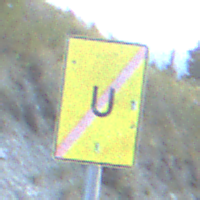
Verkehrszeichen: EndeUmleitung
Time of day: SunriseSunset
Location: Outdoor (RoadRail)
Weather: Clear
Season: NotSpecified
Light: Natural